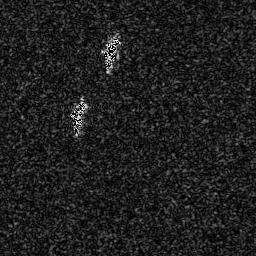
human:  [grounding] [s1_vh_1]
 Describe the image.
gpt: In the satellite image, there is  <ref>1 small ship </ref> <box>[[26, 39, 33, 46, 0]]</box> located at center,  <ref>1 small ship </ref> <box>[[39, 14, 46, 23, 0]]</box> located at top.